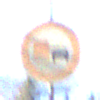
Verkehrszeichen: UeberholverbotKraftfahrzeuge
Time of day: MorningAfternoon
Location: Outdoor (Nature)
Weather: Clear
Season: Winter
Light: Natural